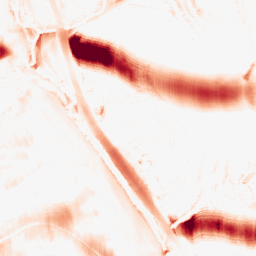
Category: morphological
Decomposition family: morphological_ellipse
Decomposition parameters: operation: opening
width: 50
height: 20
Upsampling method: bspline
Upsampling parameters: scale: 2
Upsampling scale: 2